Question: What is the system condition?
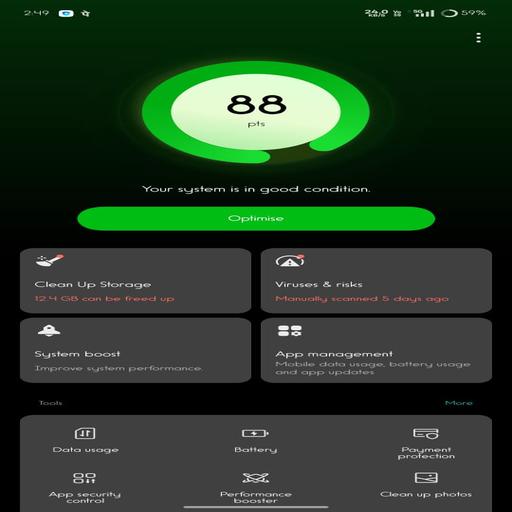
Answer: Good condition